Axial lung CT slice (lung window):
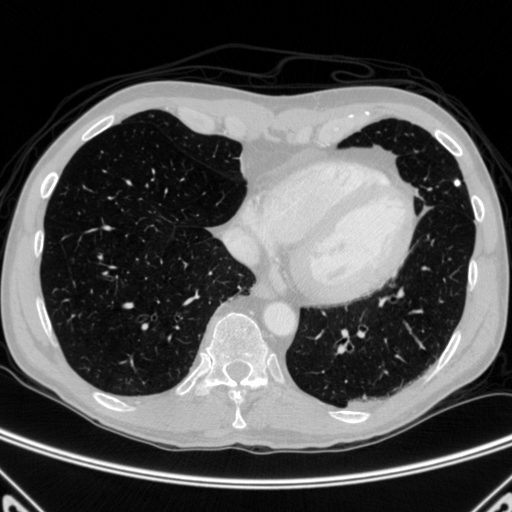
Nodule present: yes
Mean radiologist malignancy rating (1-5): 1